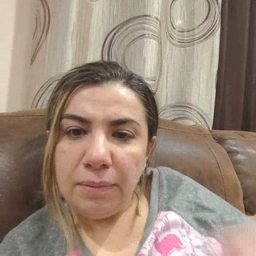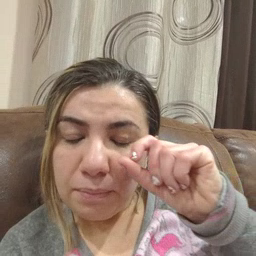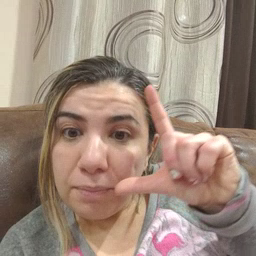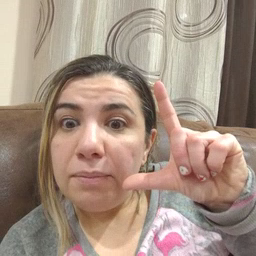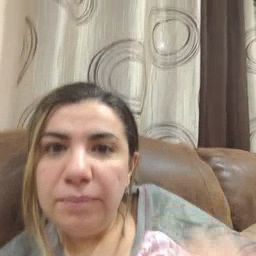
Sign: wake